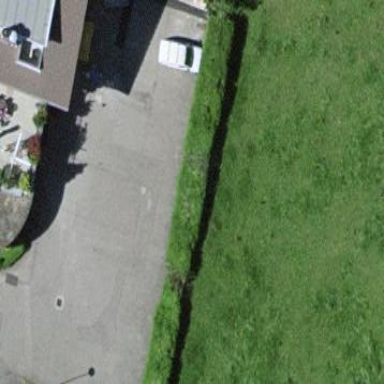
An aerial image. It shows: Parking area with surface.